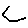
Label: hexagon